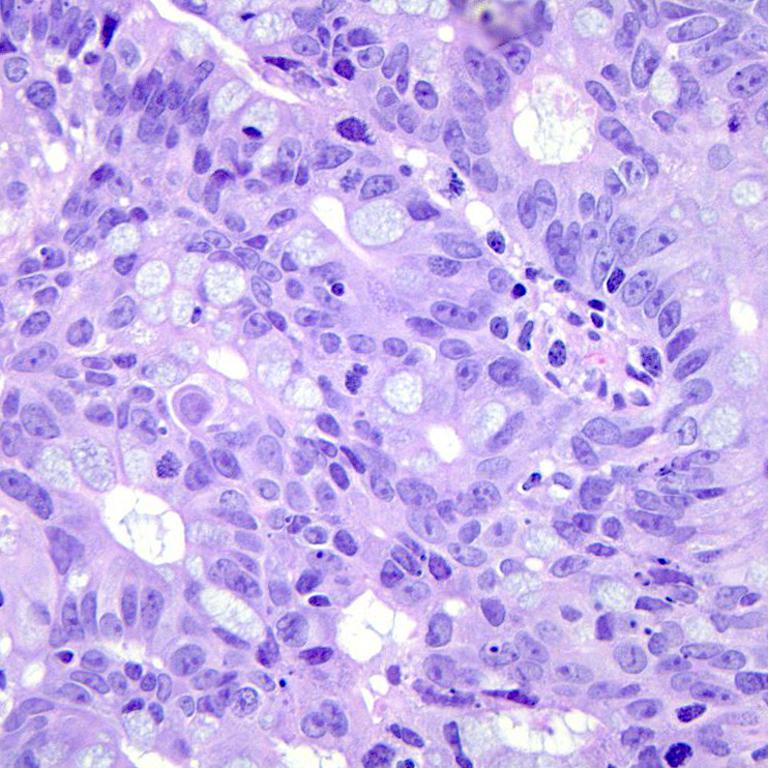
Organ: colon
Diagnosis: adenocarcinomas